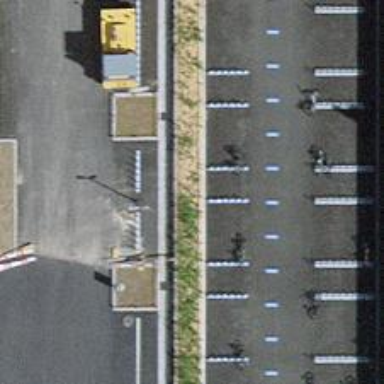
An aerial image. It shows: Parking lane for vehicles.